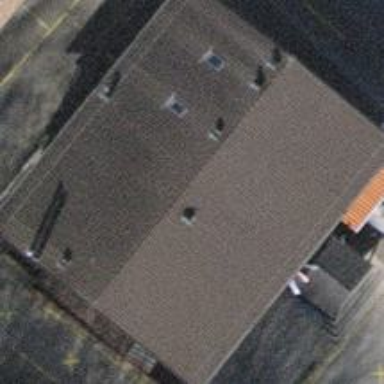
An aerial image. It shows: Retail building.